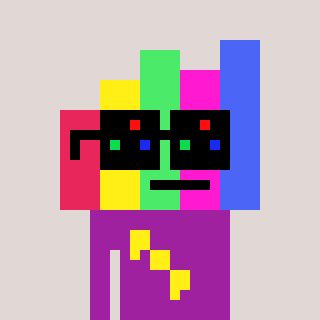
a pixel art character with square black sunglasses, a bar chart-shaped head and a magenta-colored body on a warm background